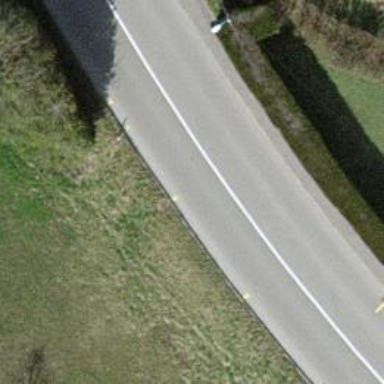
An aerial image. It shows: Tertiary road with asphalt surface.